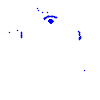
Particle: pion